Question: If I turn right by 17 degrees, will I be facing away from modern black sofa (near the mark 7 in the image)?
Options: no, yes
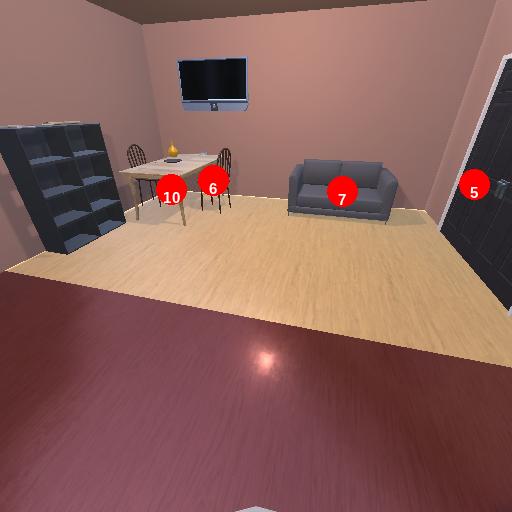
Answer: no